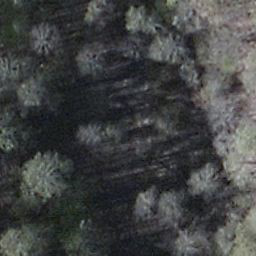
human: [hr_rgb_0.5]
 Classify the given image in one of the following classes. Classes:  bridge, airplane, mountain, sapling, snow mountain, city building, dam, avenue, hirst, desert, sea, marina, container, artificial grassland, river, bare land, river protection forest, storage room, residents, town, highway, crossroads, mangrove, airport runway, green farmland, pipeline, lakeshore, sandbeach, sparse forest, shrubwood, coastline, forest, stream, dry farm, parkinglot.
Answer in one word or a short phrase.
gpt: shrubwood